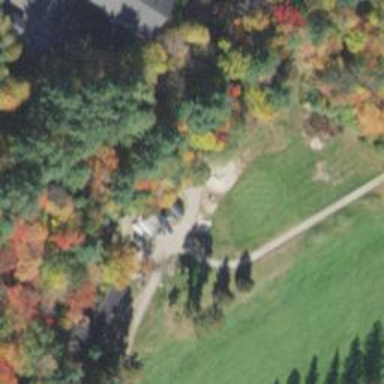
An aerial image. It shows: Service road used as golf cart path.